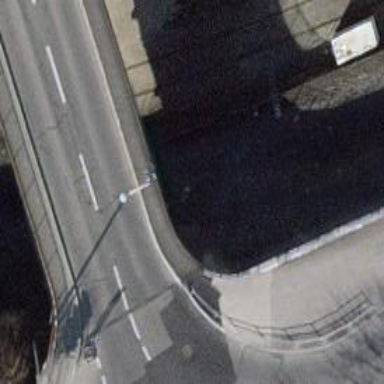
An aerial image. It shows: Guard rail as barrier.